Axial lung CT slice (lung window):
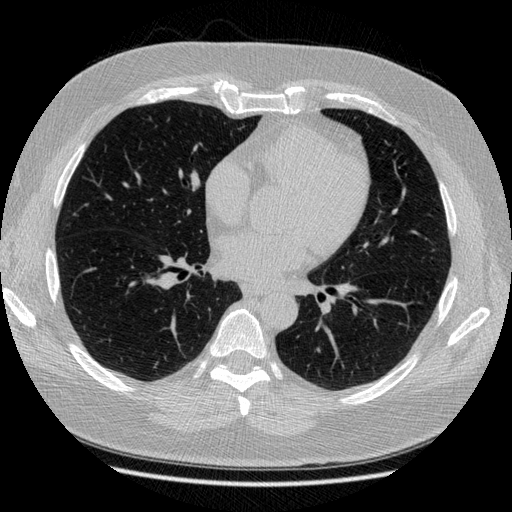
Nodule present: no